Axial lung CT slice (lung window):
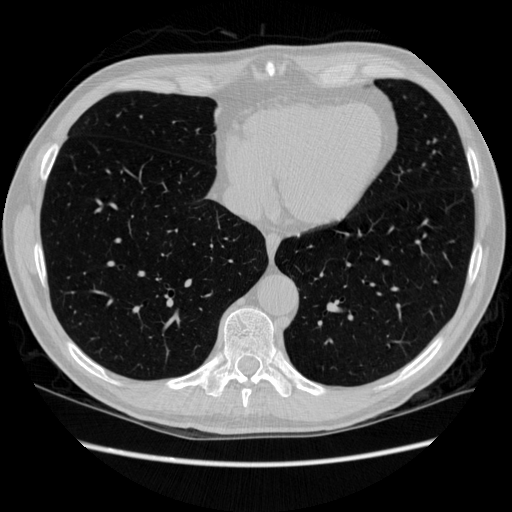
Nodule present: no